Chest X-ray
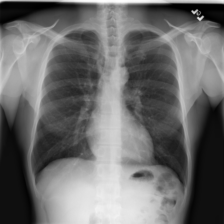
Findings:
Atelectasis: negative
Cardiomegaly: negative
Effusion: negative
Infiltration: negative
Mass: negative
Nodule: negative
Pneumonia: negative
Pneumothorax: negative
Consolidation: negative
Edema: negative
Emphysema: negative
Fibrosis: negative
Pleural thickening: negative
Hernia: negative